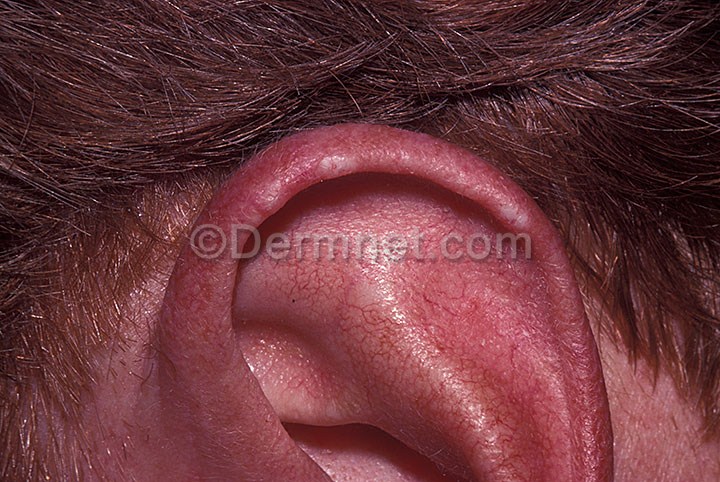
Disease: Seborrheic Keratoses and other Benign Tumors